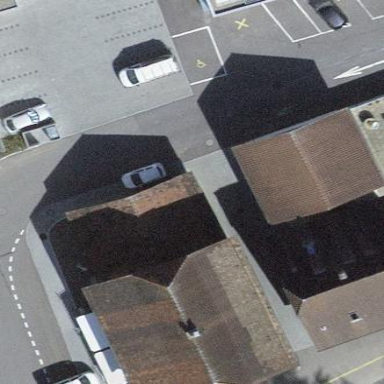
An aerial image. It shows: Gallery housed in building.